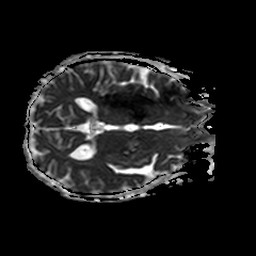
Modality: ADC
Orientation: axial
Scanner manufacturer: philips
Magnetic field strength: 3 T
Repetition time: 3.082 s
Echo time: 0.076 s